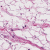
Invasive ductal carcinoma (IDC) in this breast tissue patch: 0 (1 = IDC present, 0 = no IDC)